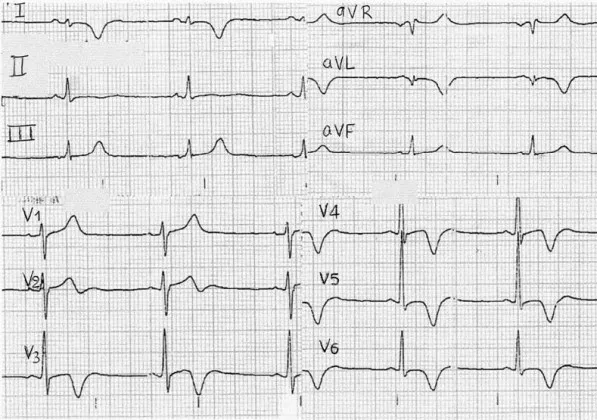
Electrocardiogram ten days later.
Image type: electrography (ekg)